Question: This is the login page from my navbar. As from navbar I used router and navlink to link to the new page. Similarly I tried to link my login page to signup page but the problem is the output comes on the same page and not on the new page.

below is the code
'''
import React, { Component } from 'react'
import { Nav, Navbar} from 'react-bootstrap'
import {
BrowserRouter as Router,
Route,
Switch,
Link
} from "react-router-dom";
import Signup from './Signup';
export default class Login extends Component{
render() {
return (
<Router>
<div>
<br></br>
<br></br>
<br></br>
<h2>LOGIN</h2>
<br></br>
<link href="//maxcdn.bootstrapcdn.com/bootstrap/4.0.0/css/bootstrap.min.css" rel="stylesheet" id="bootstrap-css" />
<script src="//maxcdn.bootstrapcdn.com/bootstrap/4.0.0/js/bootstrap.min.js"></script>
<script src="//cdnjs.cloudflare.com/ajax/libs/jquery/3.2.1/jquery.min.js"></script>
<div class="wrapper fadeInDown">
<div id="formContent">
<div class="fadeIn first">
<div class="brand_logo_container">
<img src="https://i.pinimg.com/originals/a3/15/41/a31541c5da1ccffdc1fd45cc4be670d3.png" class="brand_logo" alt="Logo" /> </div>
</div>
<form>
<input type="text" id="login" class="fadeIn second" name="login" placeholder="Login ID"></input>
<input type="password" id="password" class="fadeIn third" name="login" placeholder="Password"></input>
<input type="submit" class="fadeIn fourth" value="Log In"></input>
</form>
<div id="formFooter">
Don't have an account ?
<Nav className="me-auto my-2 my-lg-0">
<Nav.Link as={Link} to={"/signup"}>Sign up</Nav.Link>
</Nav>
</div>
</div>
</div>
</div>
<div>
<Switch>
<Route path="/signup">
<Signup />
</Route>
</Switch>
</div>
</Router>
)
}
}
'''
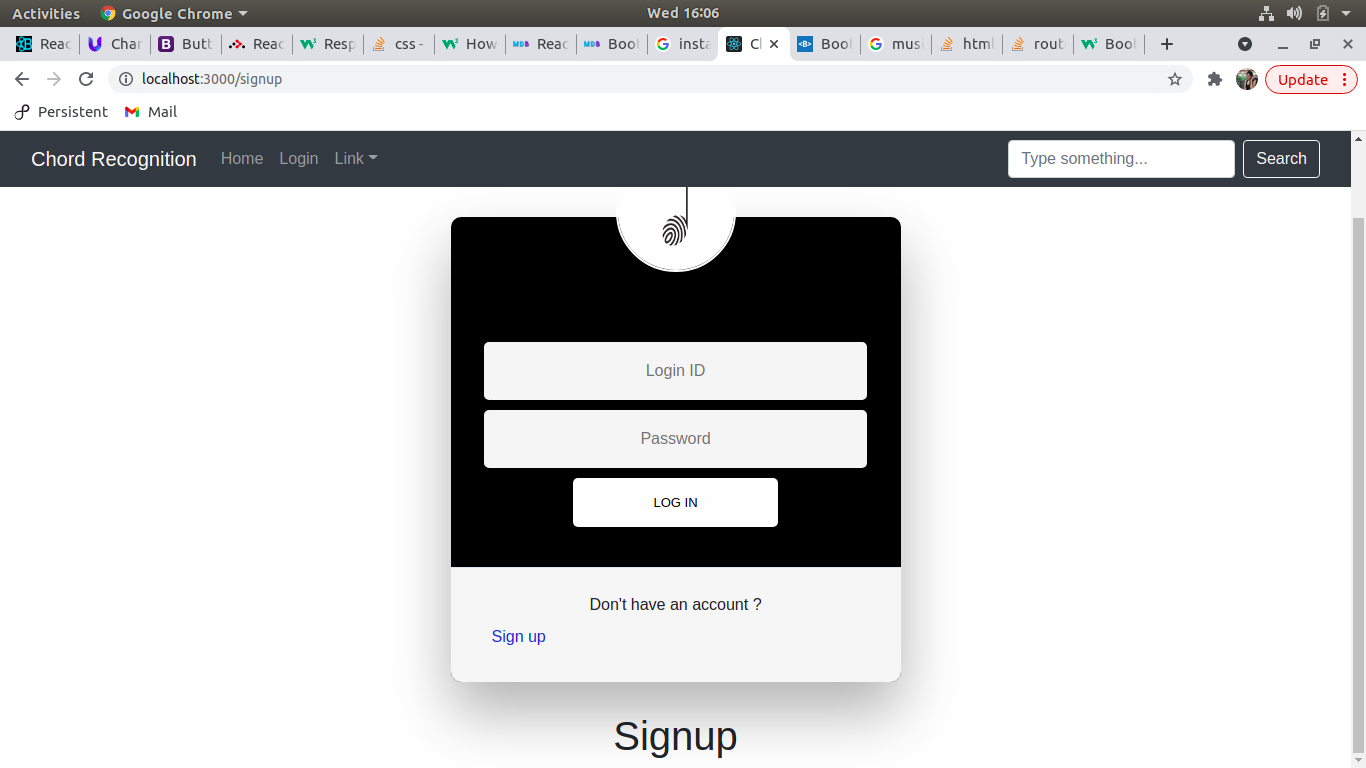
Answer: Please put login component code inside '<Route>' too. Otherwise the login component code is going to render unconditionally.
'''
import React, { Component } from 'react'
import { Nav, Navbar} from 'react-bootstrap'
import {
BrowserRouter as Router,
Route,
Switch,
Link
} from "react-router-dom";
import Signup from './Signup';
export default class Login extends Component{
render() {
return (
<Router>
<div>
<Switch>
<Route path="/signup">
<Signup />
</Route>
<Route path="/login">
<div>
<br></br>
<br></br>
<br></br>
<h2>LOGIN</h2>
<br></br>
<link href="//maxcdn.bootstrapcdn.com/bootstrap/4.0.0/css/bootstrap.min.css" rel="stylesheet" id="bootstrap-css" />
<script src="//maxcdn.bootstrapcdn.com/bootstrap/4.0.0/js/bootstrap.min.js"></script>
<script src="//cdnjs.cloudflare.com/ajax/libs/jquery/3.2.1/jquery.min.js"></script>
<div class="wrapper fadeInDown">
<div id="formContent">
<div class="fadeIn first">
<div class="brand_logo_container">
<img src="https://i.pinimg.com/originals/a3/15/41/a31541c5da1ccffdc1fd45cc4be670d3.png" class="brand_logo" alt="Logo" /> </div>
</div>
<form>
<input type="text" id="login" class="fadeIn second" name="login" placeholder="Login ID"></input>
<input type="password" id="password" class="fadeIn third" name="login" placeholder="Password"></input>
<input type="submit" class="fadeIn fourth" value="Log In"></input>
</form>
<div id="formFooter">
Don't have an account ?
<Nav className="me-auto my-2 my-lg-0">
<Nav.Link as={Link} to={"/signup"}>Sign up</Nav.Link>
</Nav>
</div>
</div>
</div>
</div>
</Route>
</Switch>
</div>
</Router>
)
}
}
'''